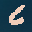
Label: 6